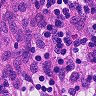
Metastatic tissue present: no